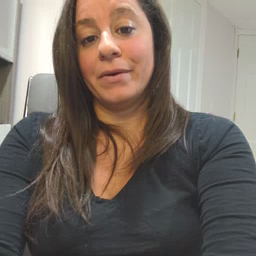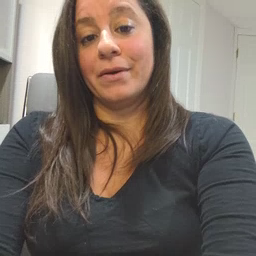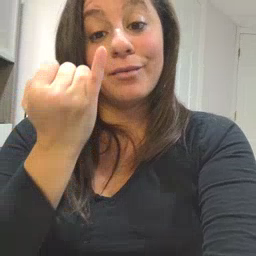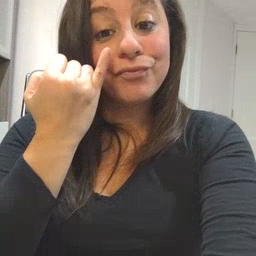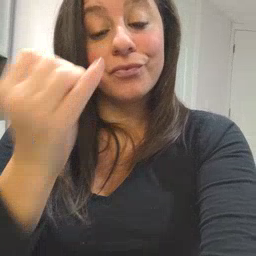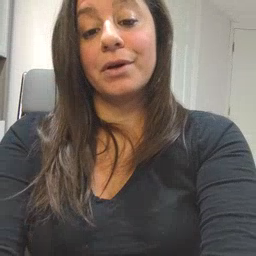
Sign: if